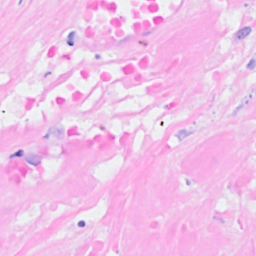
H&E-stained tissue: Breast